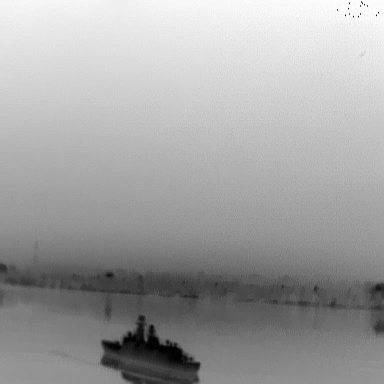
There is a warship in the infrared image.